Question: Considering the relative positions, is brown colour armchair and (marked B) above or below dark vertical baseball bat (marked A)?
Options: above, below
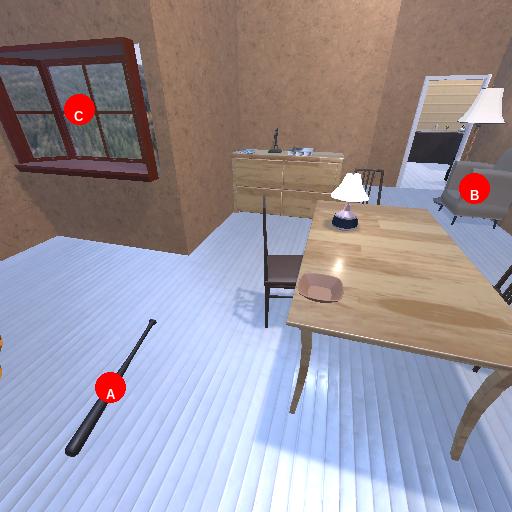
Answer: above